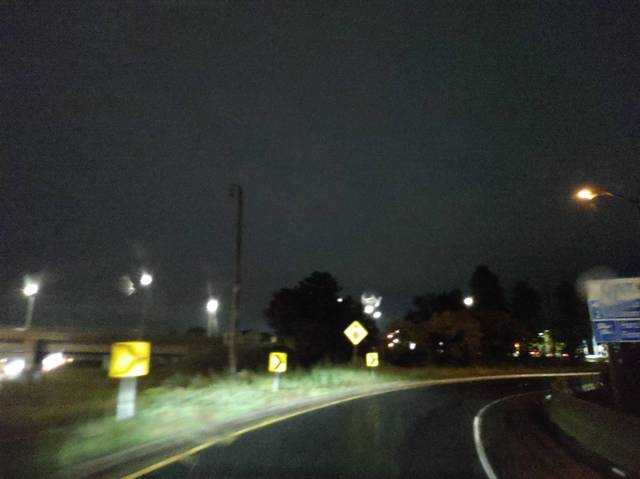
Region: Canada
Coordinates: 43.881, -78.857